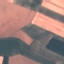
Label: AnnualCrop